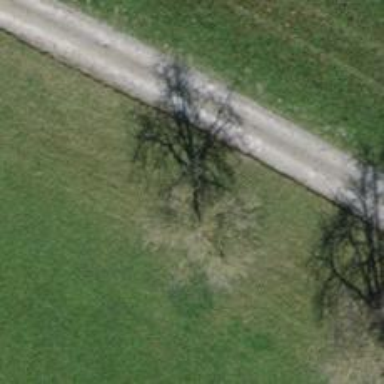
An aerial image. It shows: Single tag "natural: tree."